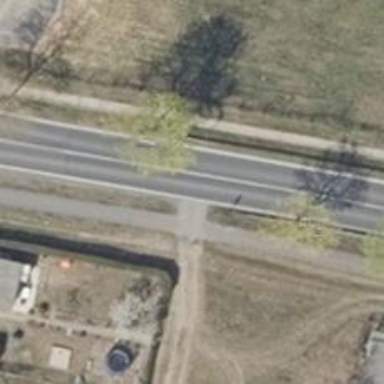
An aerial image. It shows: Asphalt road classified as primary highway.